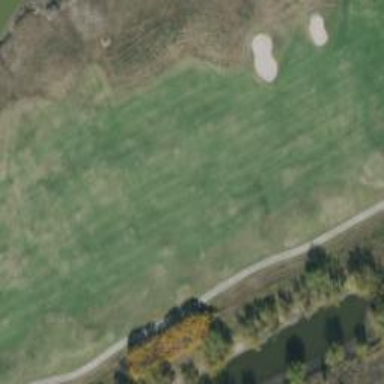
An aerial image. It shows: View of golf hole.